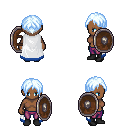
a pixel art fantasy rpg character, female body template, human, dark skin, white trimmed cape, magenta pants, white cyan parted hairstyle, black shoes, shield, four views (front, back, left, right), 2x2 character sprite sheet, small pixel art, hard edges, no anti-aliasing